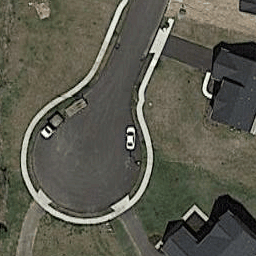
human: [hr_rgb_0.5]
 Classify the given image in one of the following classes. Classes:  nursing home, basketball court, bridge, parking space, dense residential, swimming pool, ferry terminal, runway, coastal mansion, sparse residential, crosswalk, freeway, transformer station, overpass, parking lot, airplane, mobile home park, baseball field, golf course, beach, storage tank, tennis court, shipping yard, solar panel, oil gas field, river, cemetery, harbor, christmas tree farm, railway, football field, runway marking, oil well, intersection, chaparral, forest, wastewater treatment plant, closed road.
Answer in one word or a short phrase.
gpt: closed road